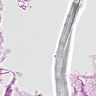
Metastatic tissue present: no